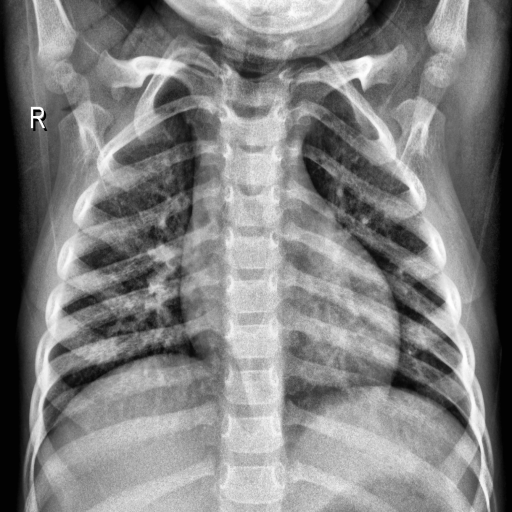
Finding: NORMAL